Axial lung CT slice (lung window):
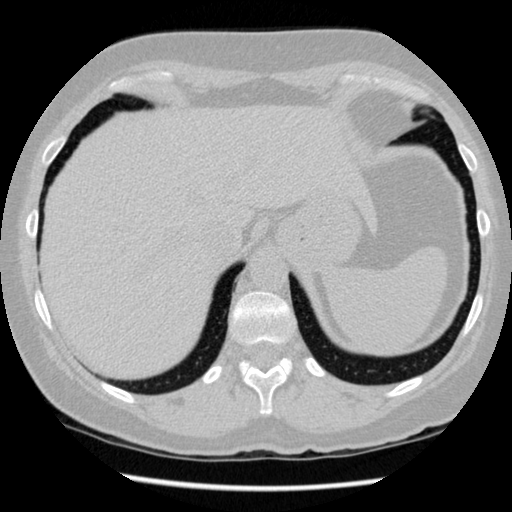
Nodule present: no